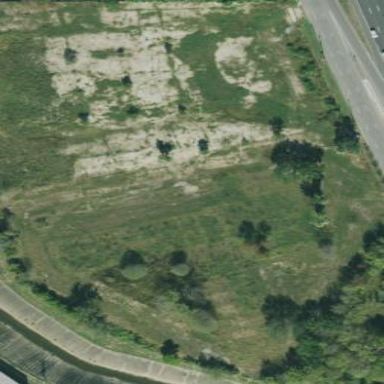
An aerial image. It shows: Brownfield site.